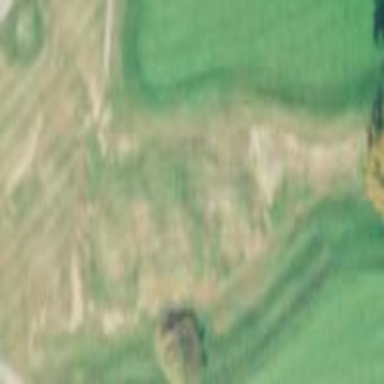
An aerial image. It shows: Sand bunker on golf course.